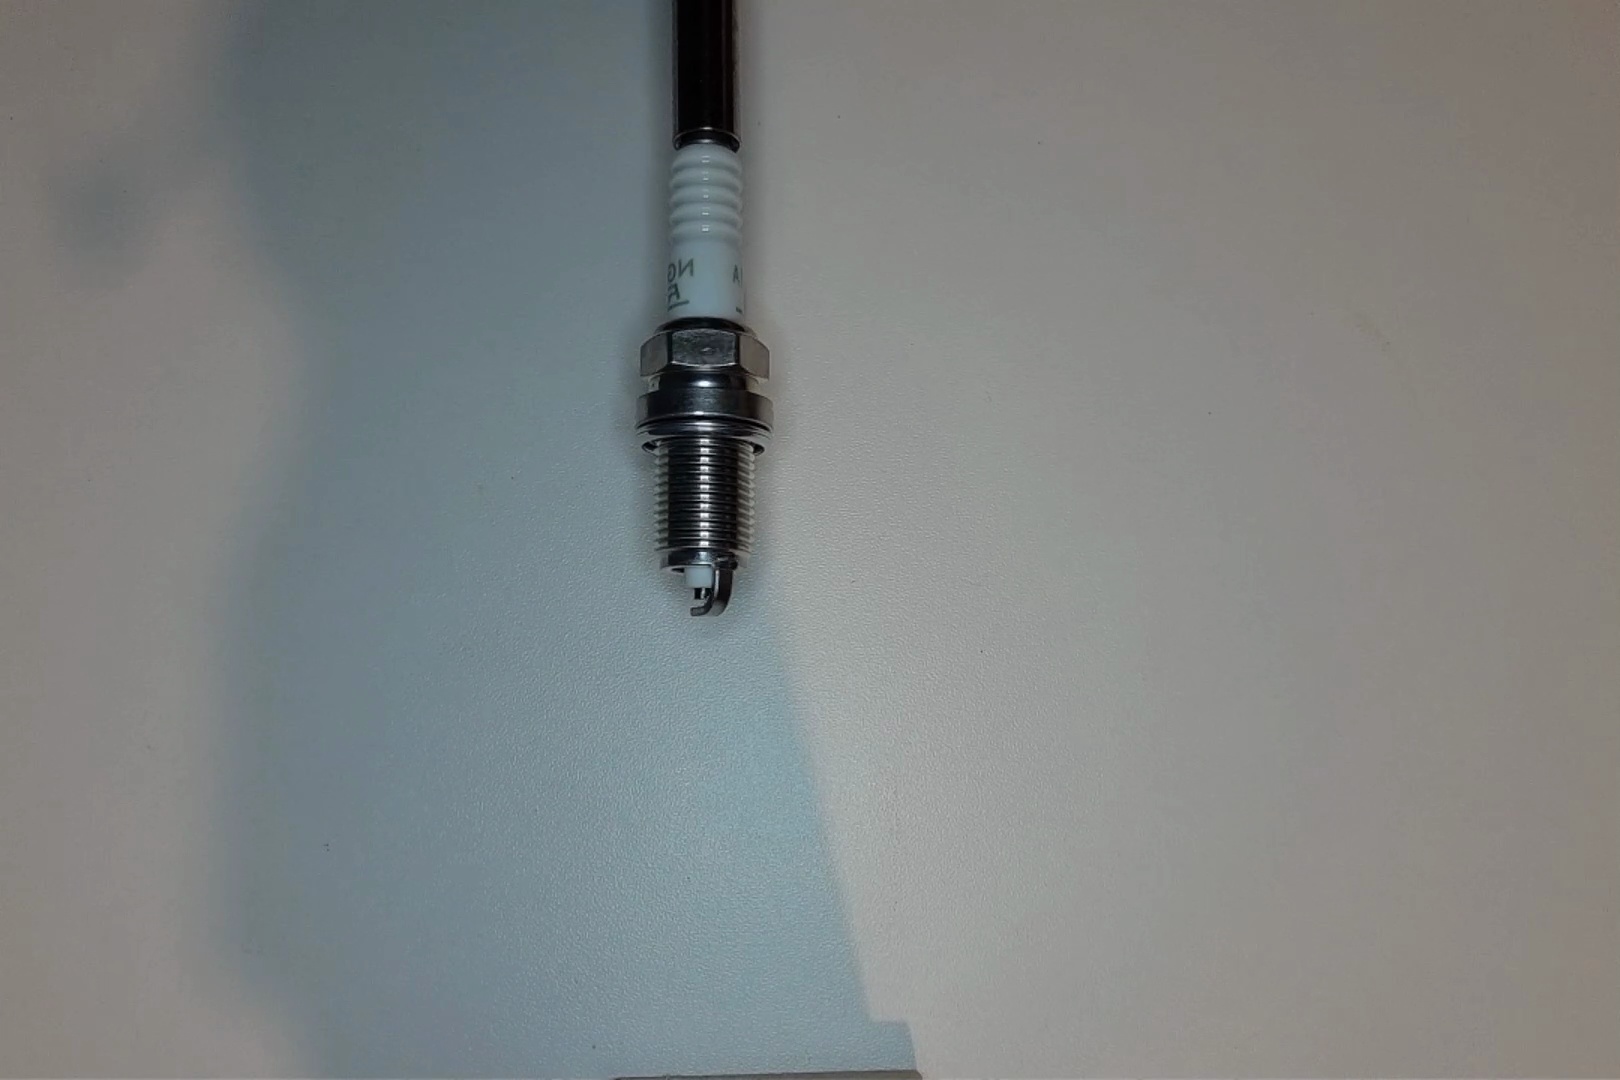
Label: no anomaly